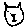
Label: cat